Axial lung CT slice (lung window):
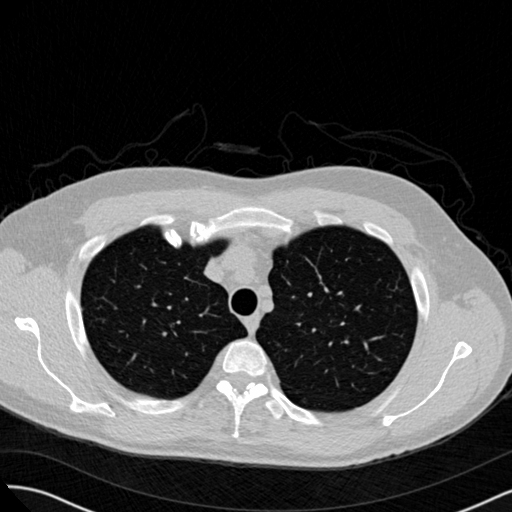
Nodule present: no